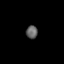
Tissue: prostate
Cell type: Fibroblasts
Senescence score: 0.6915
Nuclear area (px): 146
Mean DAPI intensity: 98.068